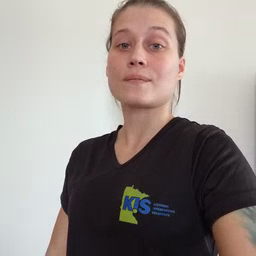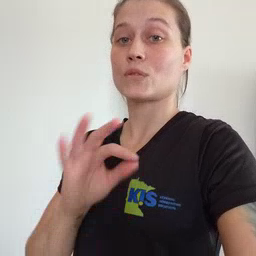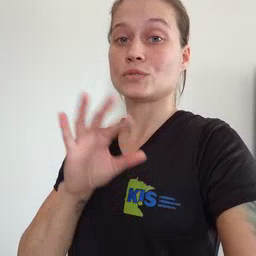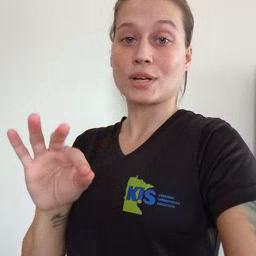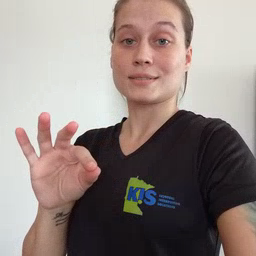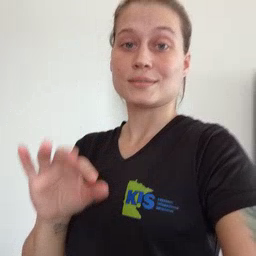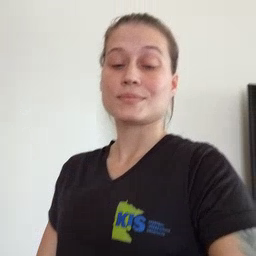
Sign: frenchfries